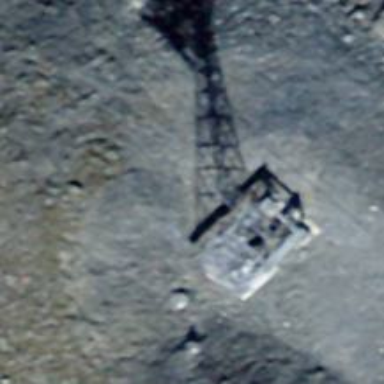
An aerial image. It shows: Pylon used for aerialway.